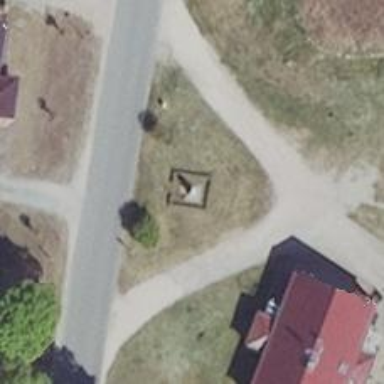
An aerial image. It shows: Historical war memorial.